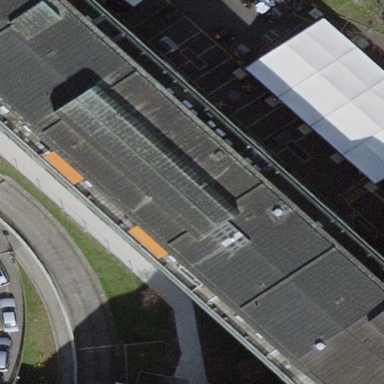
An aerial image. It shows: Hospital building.